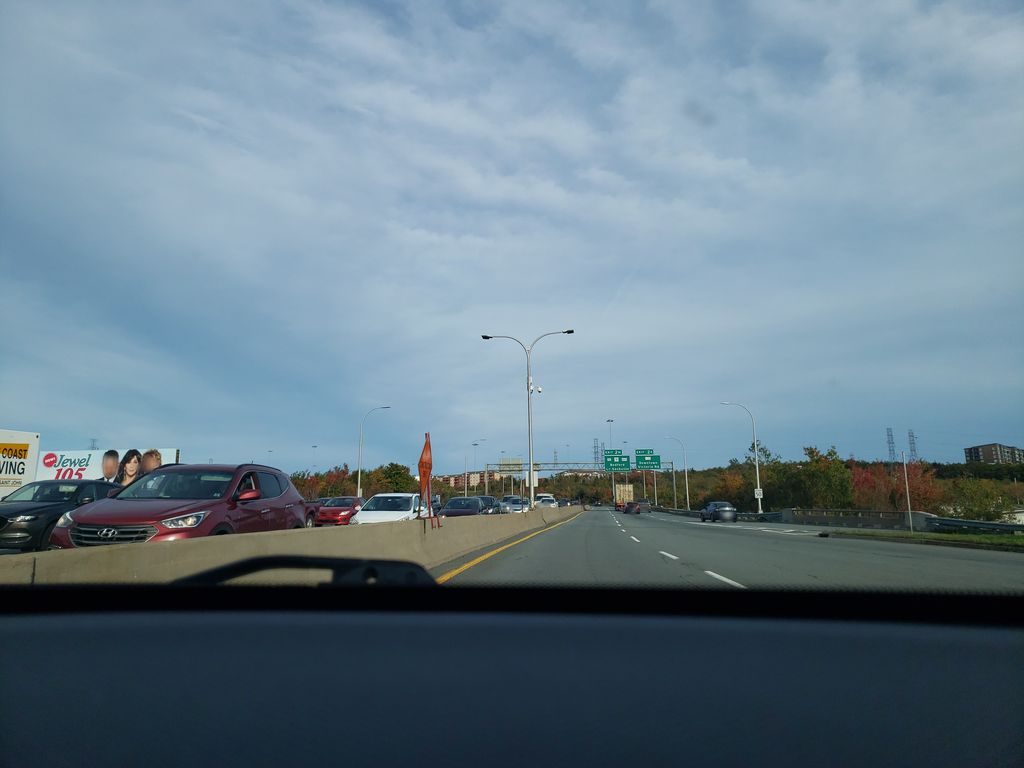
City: halifax